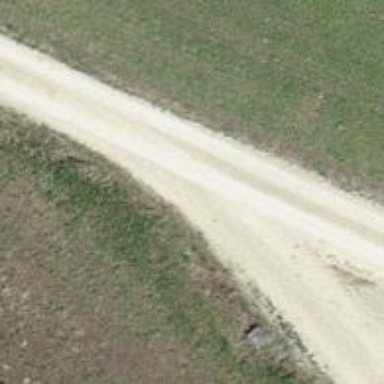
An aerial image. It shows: Agricultural vehicle track with grade2 tracktype.